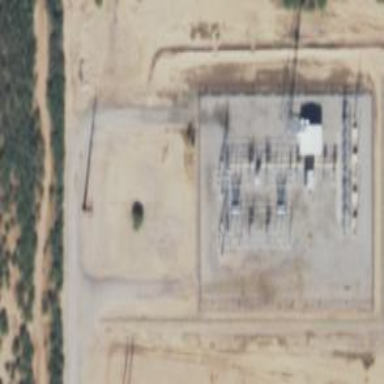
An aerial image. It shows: Switch used for power control.